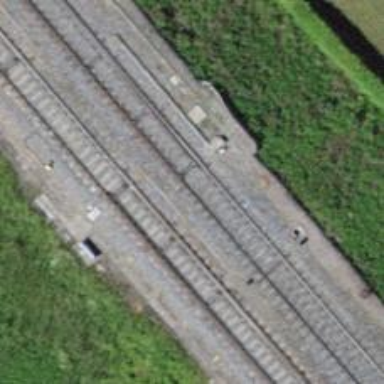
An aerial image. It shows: Railway switch.